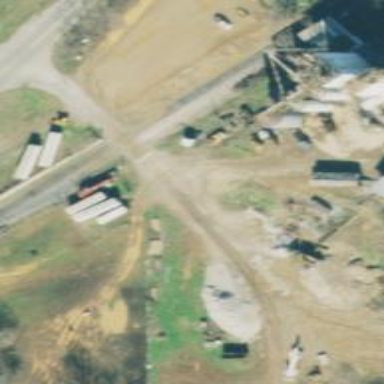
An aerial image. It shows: Railway level crossing.